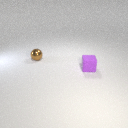
small purple rubber cube in front of small brown metal sphere